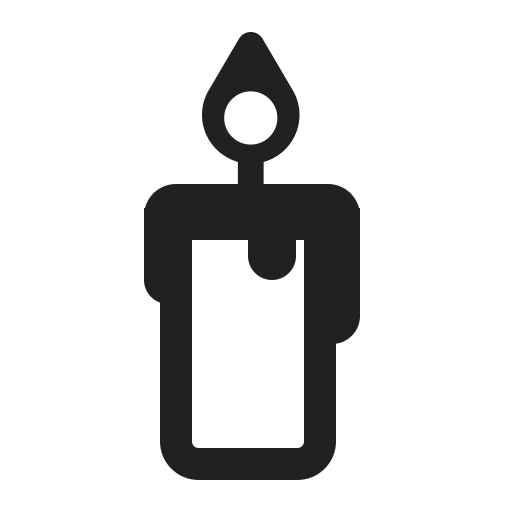
candle high contrast